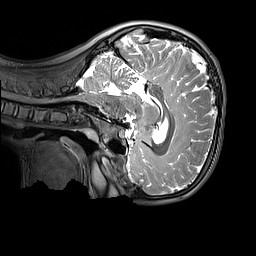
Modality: T2w
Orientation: sagittal
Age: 11
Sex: female
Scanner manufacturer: siemens
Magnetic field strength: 3 T
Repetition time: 3.2 s
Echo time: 0.408 s